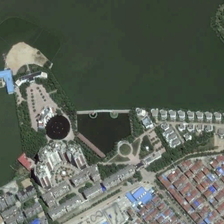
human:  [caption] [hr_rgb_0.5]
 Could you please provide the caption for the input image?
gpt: many buildings and some green trees are near a piece of water .

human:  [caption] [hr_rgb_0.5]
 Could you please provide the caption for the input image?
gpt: many buildings and some green trees are near a piece of water .

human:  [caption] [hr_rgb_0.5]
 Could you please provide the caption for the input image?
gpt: many buildings and some green trees are near a piece of water .

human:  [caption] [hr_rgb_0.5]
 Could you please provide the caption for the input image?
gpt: many buildings and some green trees are near a piece of water .

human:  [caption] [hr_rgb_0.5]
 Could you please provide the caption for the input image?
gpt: many buildings and some green trees are near a piece of water .